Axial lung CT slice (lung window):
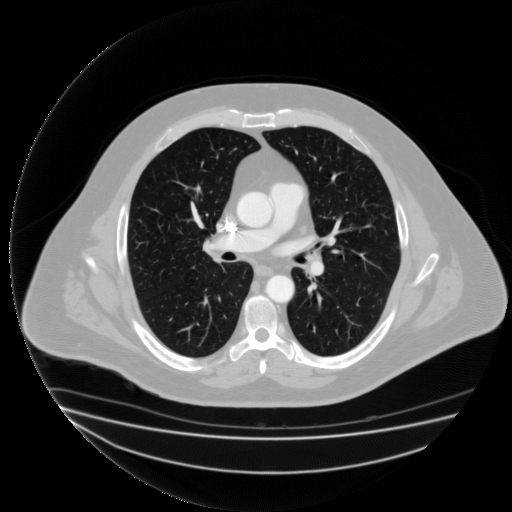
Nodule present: no